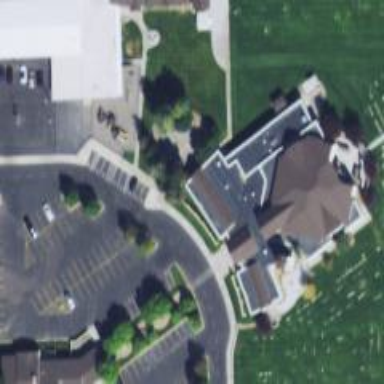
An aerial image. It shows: Place of worship.